Interaction volume radius: 5 \u00c5
Interaction volume height: 10 \u00c5
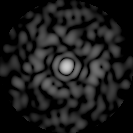
Disorder parameter: 0.8714